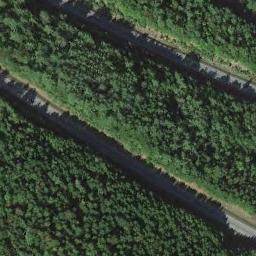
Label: freeway